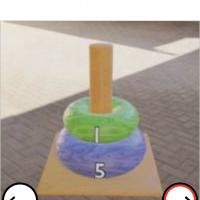
Task: sum
Answer: 6